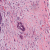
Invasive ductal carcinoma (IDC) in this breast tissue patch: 1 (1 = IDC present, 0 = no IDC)